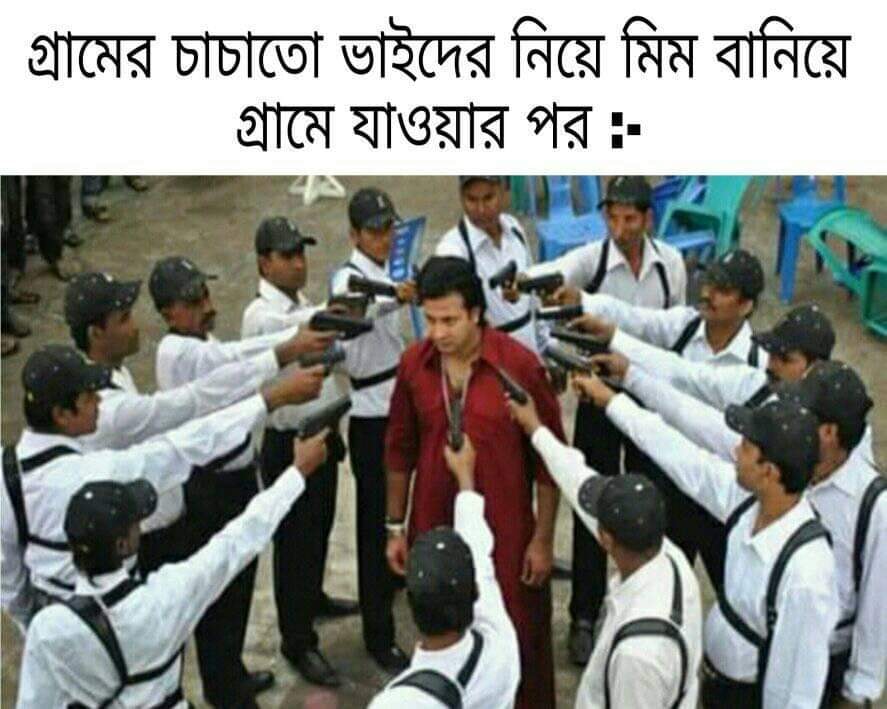
Caption:  গ্রামের চাচাতো ভাইদের নিয়ে মিম বানিয়ে গ্রামে যাওয়ার পরঃ-
Label: non-hate